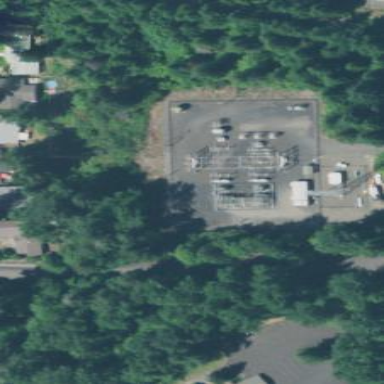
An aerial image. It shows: Fence surrounds minor distribution power substation.